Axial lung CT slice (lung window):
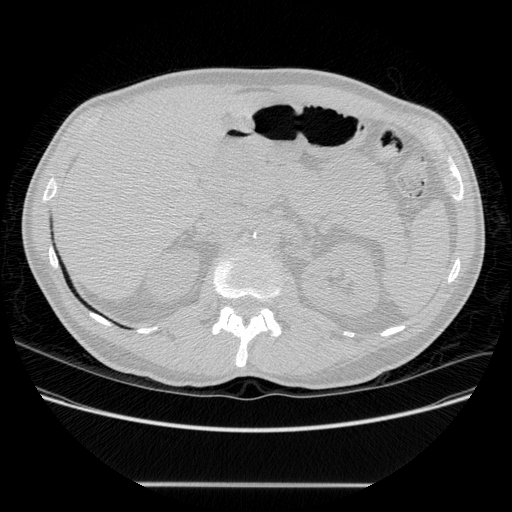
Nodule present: no